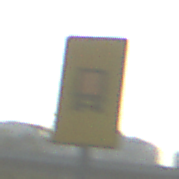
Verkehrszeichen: KennzeichnungspflichtigeFahrzeugeGefaehrlicheGueterOhnePfeilsymbol
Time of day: SunriseSunset
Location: Outdoor (Urban)
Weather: Clear
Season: NotSpecified
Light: Natural